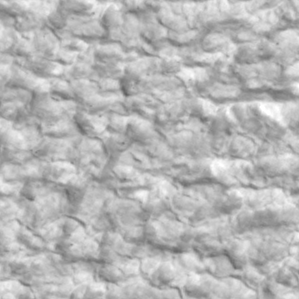
Label: non_frost